Brain MRI, t2w sequence, axial 2D slice.
Patient: age 26, sex F, weight 78 kg, height 1.78 m
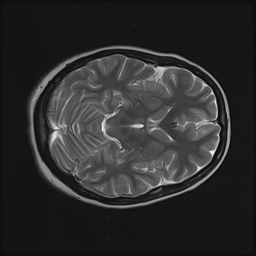